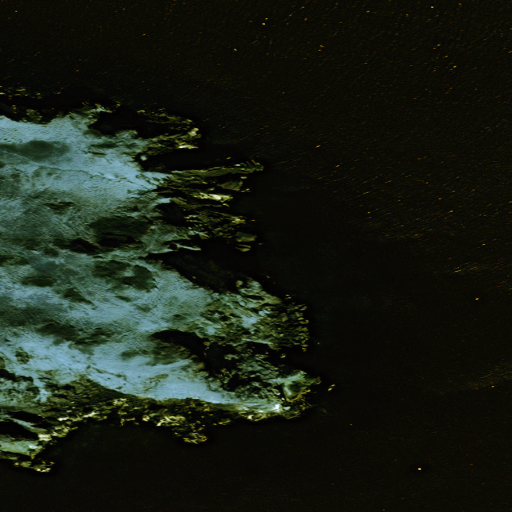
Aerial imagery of cape in Alaska named Boot Point containing only unknown